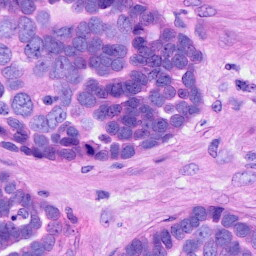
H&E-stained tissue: Ovarian